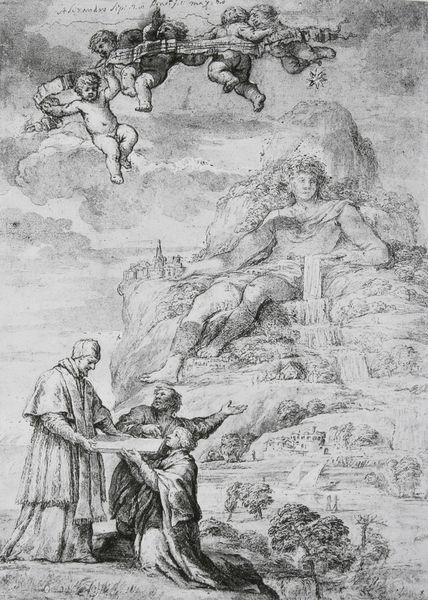
Titel: Alexander VII und der Plan für den Berg Athos
Künstler: Pietro da Cortona
Standort: London
Institution: British Museum
Schlagwörter: baum, berg, felsen, flügel, gott, gruppe, hand, himmel, mann, meer, nackt, umhang, wasser, weiß, wolken, bäume, fluss, landschaft, menschen, see, stadt, grau, kleider, männer, schwarz, szene, zeichnung, gebäude, gras, haus, schal, wolke, bart, mütze, arm, band, bibel, falten, halten, kleidung, stehen, bach, häuser, natur, gewässer, kirche, figur, geistlicher, gewand, sitzend, stehend, pflanzen, wasserfall, boot, boote, brunnen, fliegen, engel, putte, putto, skulptur, schiff, schiffe, schrift, segel, segelboot, papier, sitz, mast, berge, fels, gebirge, gipfel, dorf, grafik, monochrom, füsse, banner, bischof, papst, thron, tafel, inschrift, faltenwurf, knie, zeigen, stola, tadt, moses, buch, religion, schweben, schwarz-weiß, sterne, radierung, stich, künstler, illustration, text, knien, fliegend, literatur, kardinal, treffen, gebet, kranz, karte, gestus, jüngling, jesus, götter, zeus, knieend, kniend, musen, umfassen, begegnung, priester, gebirg, mönch, bittsteller, gebote, heiliger, plan, schriftrolle, übergabe, apoll, putten, bitte, putti, prophet, personifizierung, brunne, mäner, kniefall, banderole, geist, felsens, wegweiser, quelle, spruchband, stifter, schriftband, kaskade, mose, thronen, wohlstand, riese, parnass, prometheus, kniender, schenkung, flussgott, gelerte, inspiration, wassergott, gesuch, deutend, bleiftift, felsgott, kyffheuser, tapel